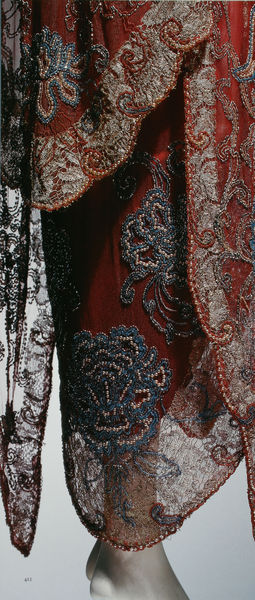
Titel: Abendkleid (Detail)
Künstler: Callot Soeurs
Standort: Kyoto (Japan)
Institution: Kyoto Costume Institute
Schlagwörter: blau, fuß, ausschnitt, blume, blumen, bunt, grau, kleid, blüten, rot, tuch, mode, muster, ornament, rock, falten, silber, spitze, bestickt, gewand, gold, stickerei, stoff, saum, spitzen, borte, perlen, seide, beine, bein, tüll, falte, detail, floral, ornamente, robe, sticken, transparent, fallen, abendkleid, foto, fotografie, puppe, durchsichtig, durchscheinen, gewebe, textil, tüöö